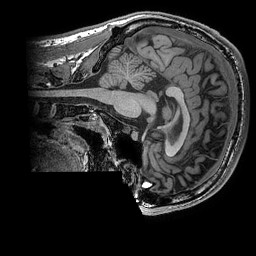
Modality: T1w
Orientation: sagittal
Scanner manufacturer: ge
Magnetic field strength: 3 T
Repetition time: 0.008512 s
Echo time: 0.003336 s